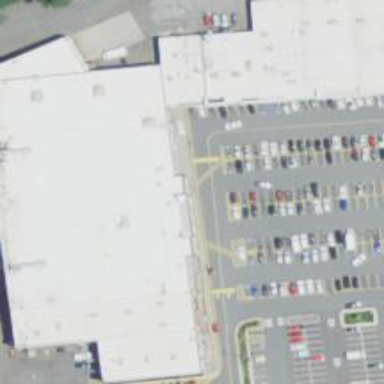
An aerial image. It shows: Supermarket.